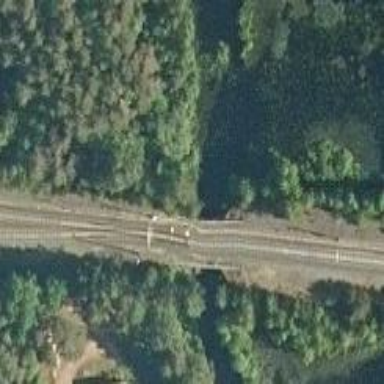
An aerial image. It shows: Railway with electrified contact lines running on continuous rail atop embankment.